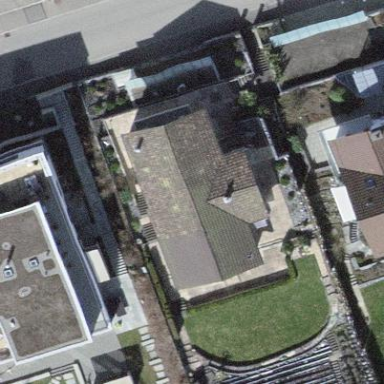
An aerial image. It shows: Detached residential building with gabled roof.